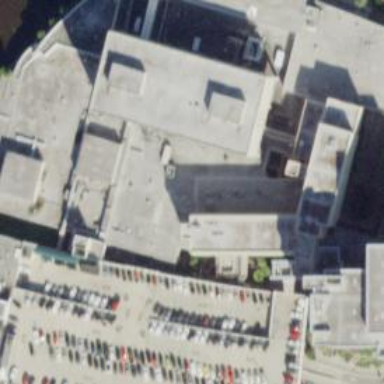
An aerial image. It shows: Hospital building.